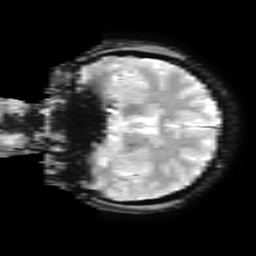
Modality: T2starw
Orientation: coronal
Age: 22
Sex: female
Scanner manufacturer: ge
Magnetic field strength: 3 T
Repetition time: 0.65 s
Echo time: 0.02 s